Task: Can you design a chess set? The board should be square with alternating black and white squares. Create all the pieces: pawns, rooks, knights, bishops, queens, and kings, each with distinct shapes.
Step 797:
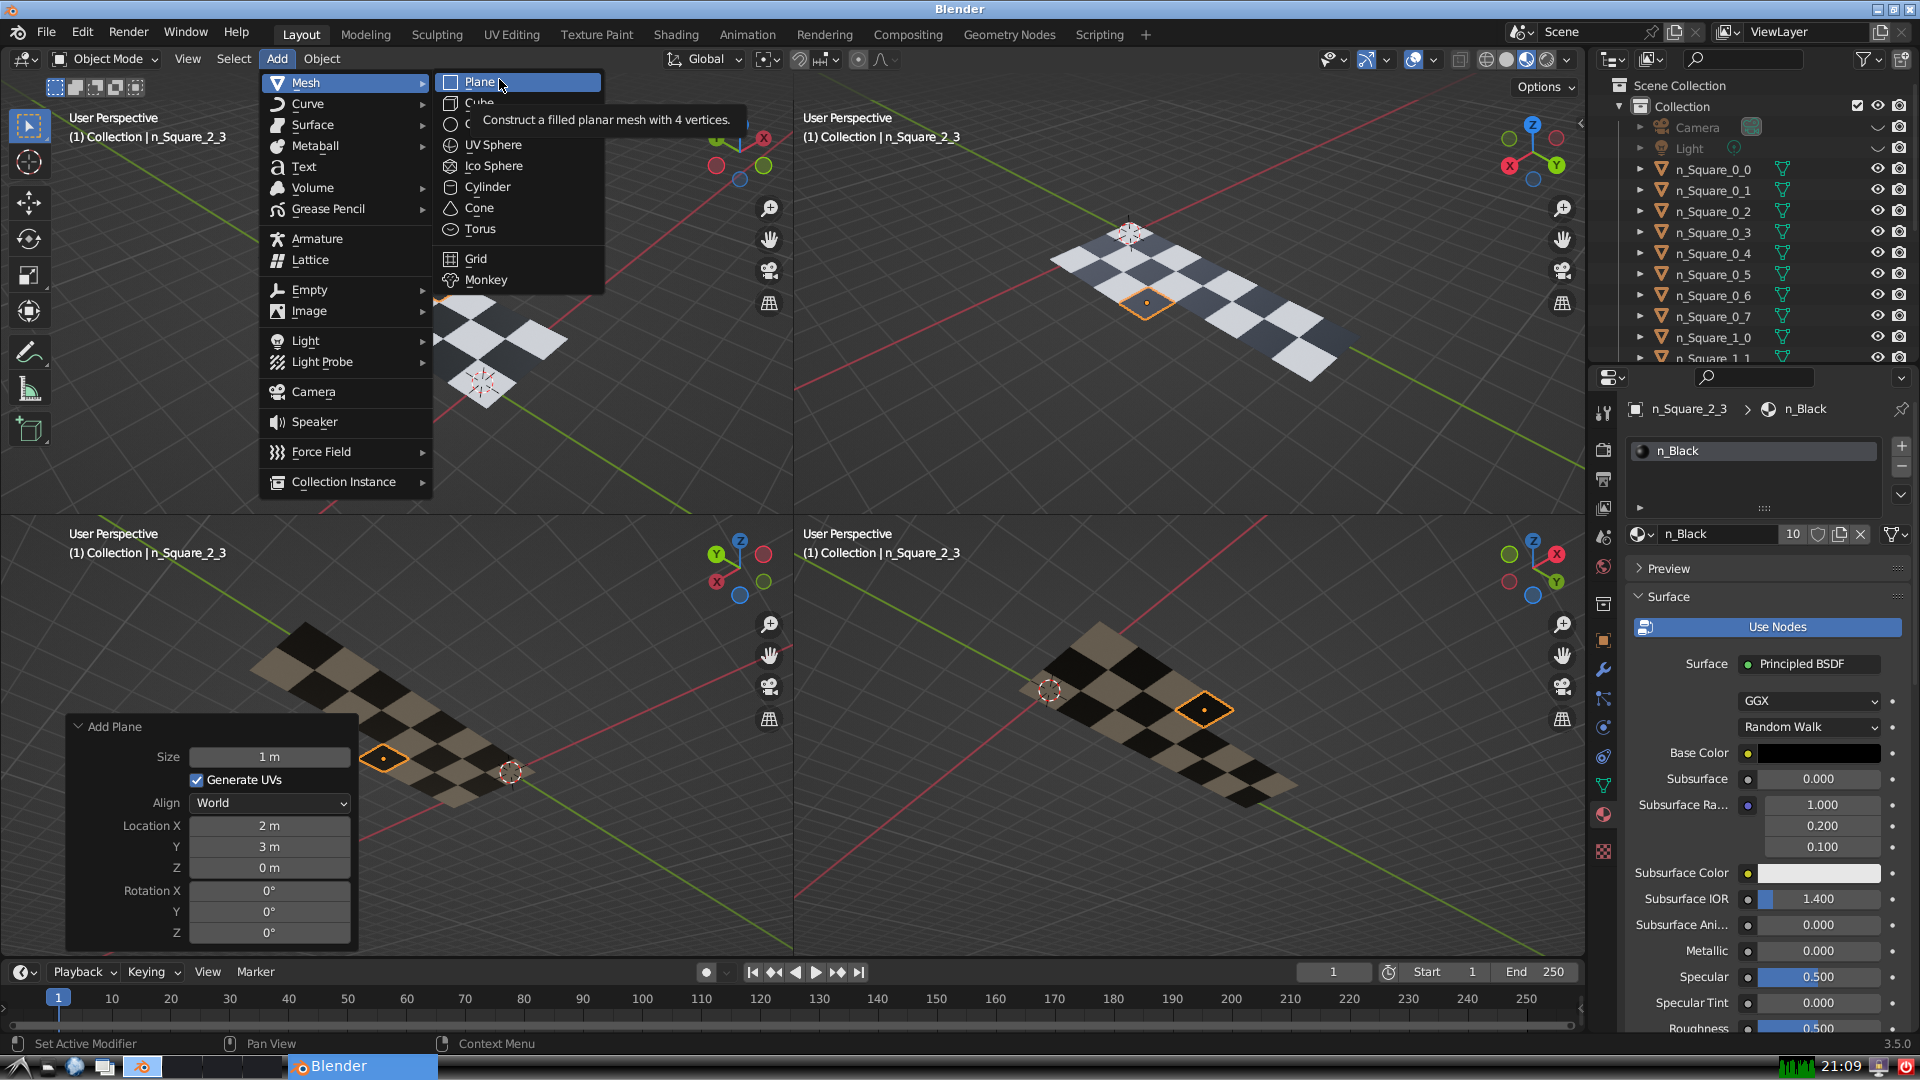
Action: click: no